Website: crate-barrel
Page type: stored-credit-cards
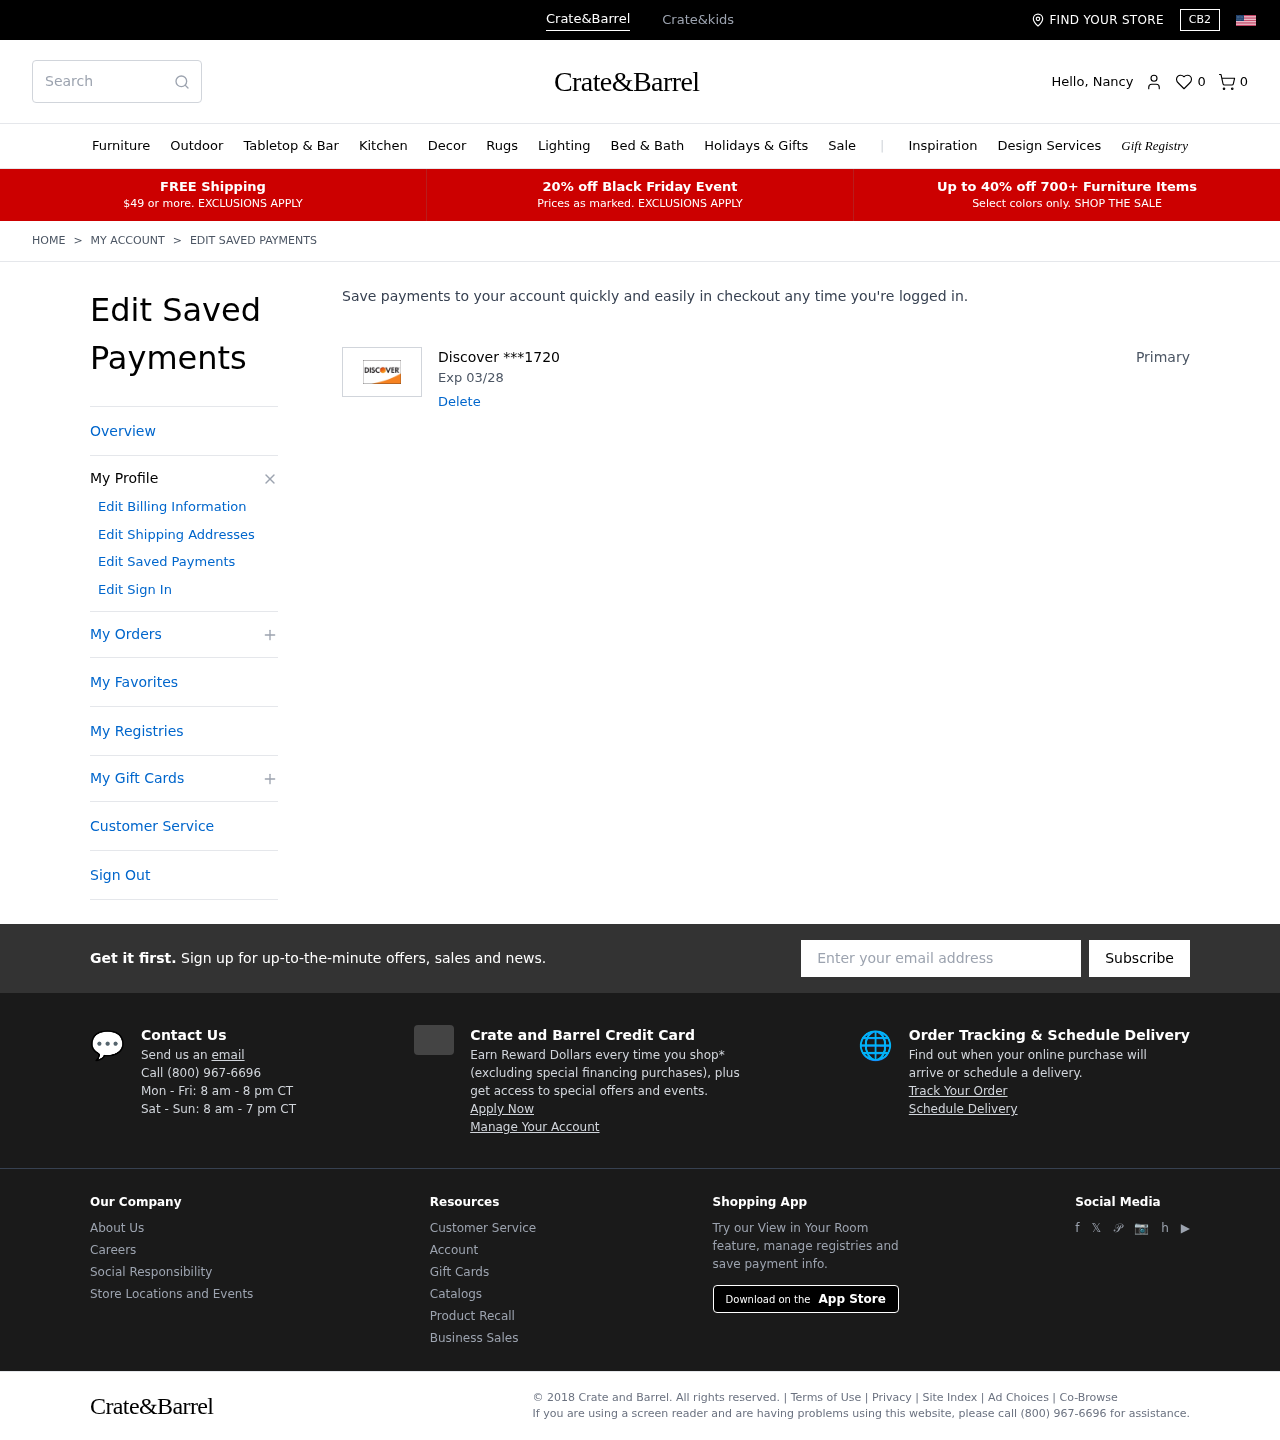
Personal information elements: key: PII_CARD_EXPIRY
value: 03/28
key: PII_CARD_LAST4
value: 1720
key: PII_CARD_TYPE
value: Discover
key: PII_FIRSTNAME
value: Nancy
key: PII_EMAIL
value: nancylam@gmail.com
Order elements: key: ORDER_NUM_ITEMS
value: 0
Search elements: key: HEADER_SEARCH
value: Search
Other elements: key: FAVORITES_COUNT
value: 0